Interaction volume radius: 10 \u00c5
Interaction volume height: 20 \u00c5
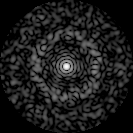
Disorder parameter: 0.8495